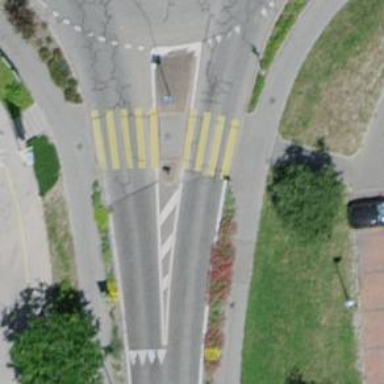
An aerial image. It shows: Uncontrolled road crossing with pedestrian island.